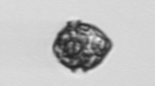
Label: Kryptoperidinium_triquetrum